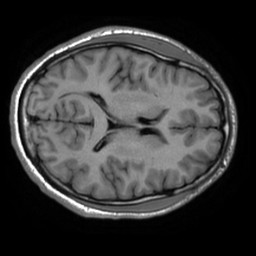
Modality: inplaneT1
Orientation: axial
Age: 20
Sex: male
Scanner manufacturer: ge
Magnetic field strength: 3 T
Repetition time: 2.499 s
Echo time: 0.02513 s